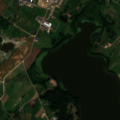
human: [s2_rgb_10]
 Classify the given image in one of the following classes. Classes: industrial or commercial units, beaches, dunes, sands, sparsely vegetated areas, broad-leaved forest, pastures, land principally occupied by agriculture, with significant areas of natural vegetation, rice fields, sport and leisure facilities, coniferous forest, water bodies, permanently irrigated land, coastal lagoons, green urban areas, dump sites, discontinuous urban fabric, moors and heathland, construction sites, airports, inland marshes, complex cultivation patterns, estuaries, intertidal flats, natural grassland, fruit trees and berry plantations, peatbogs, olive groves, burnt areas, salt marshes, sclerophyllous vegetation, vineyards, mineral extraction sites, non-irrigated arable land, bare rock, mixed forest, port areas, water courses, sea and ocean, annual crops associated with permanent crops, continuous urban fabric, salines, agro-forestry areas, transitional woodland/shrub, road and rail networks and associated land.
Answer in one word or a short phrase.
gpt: discontinuous urban fabric, pastures, complex cultivation patterns, land principally occupied by agriculture, with significant areas of natural vegetation, water bodies